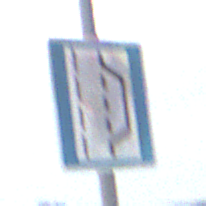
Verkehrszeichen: NothalteUndPannenbucht
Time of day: SunriseSunset
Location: Outdoor (Nature)
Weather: PartlyCloudy
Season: NotSpecified
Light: Natural